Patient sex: F
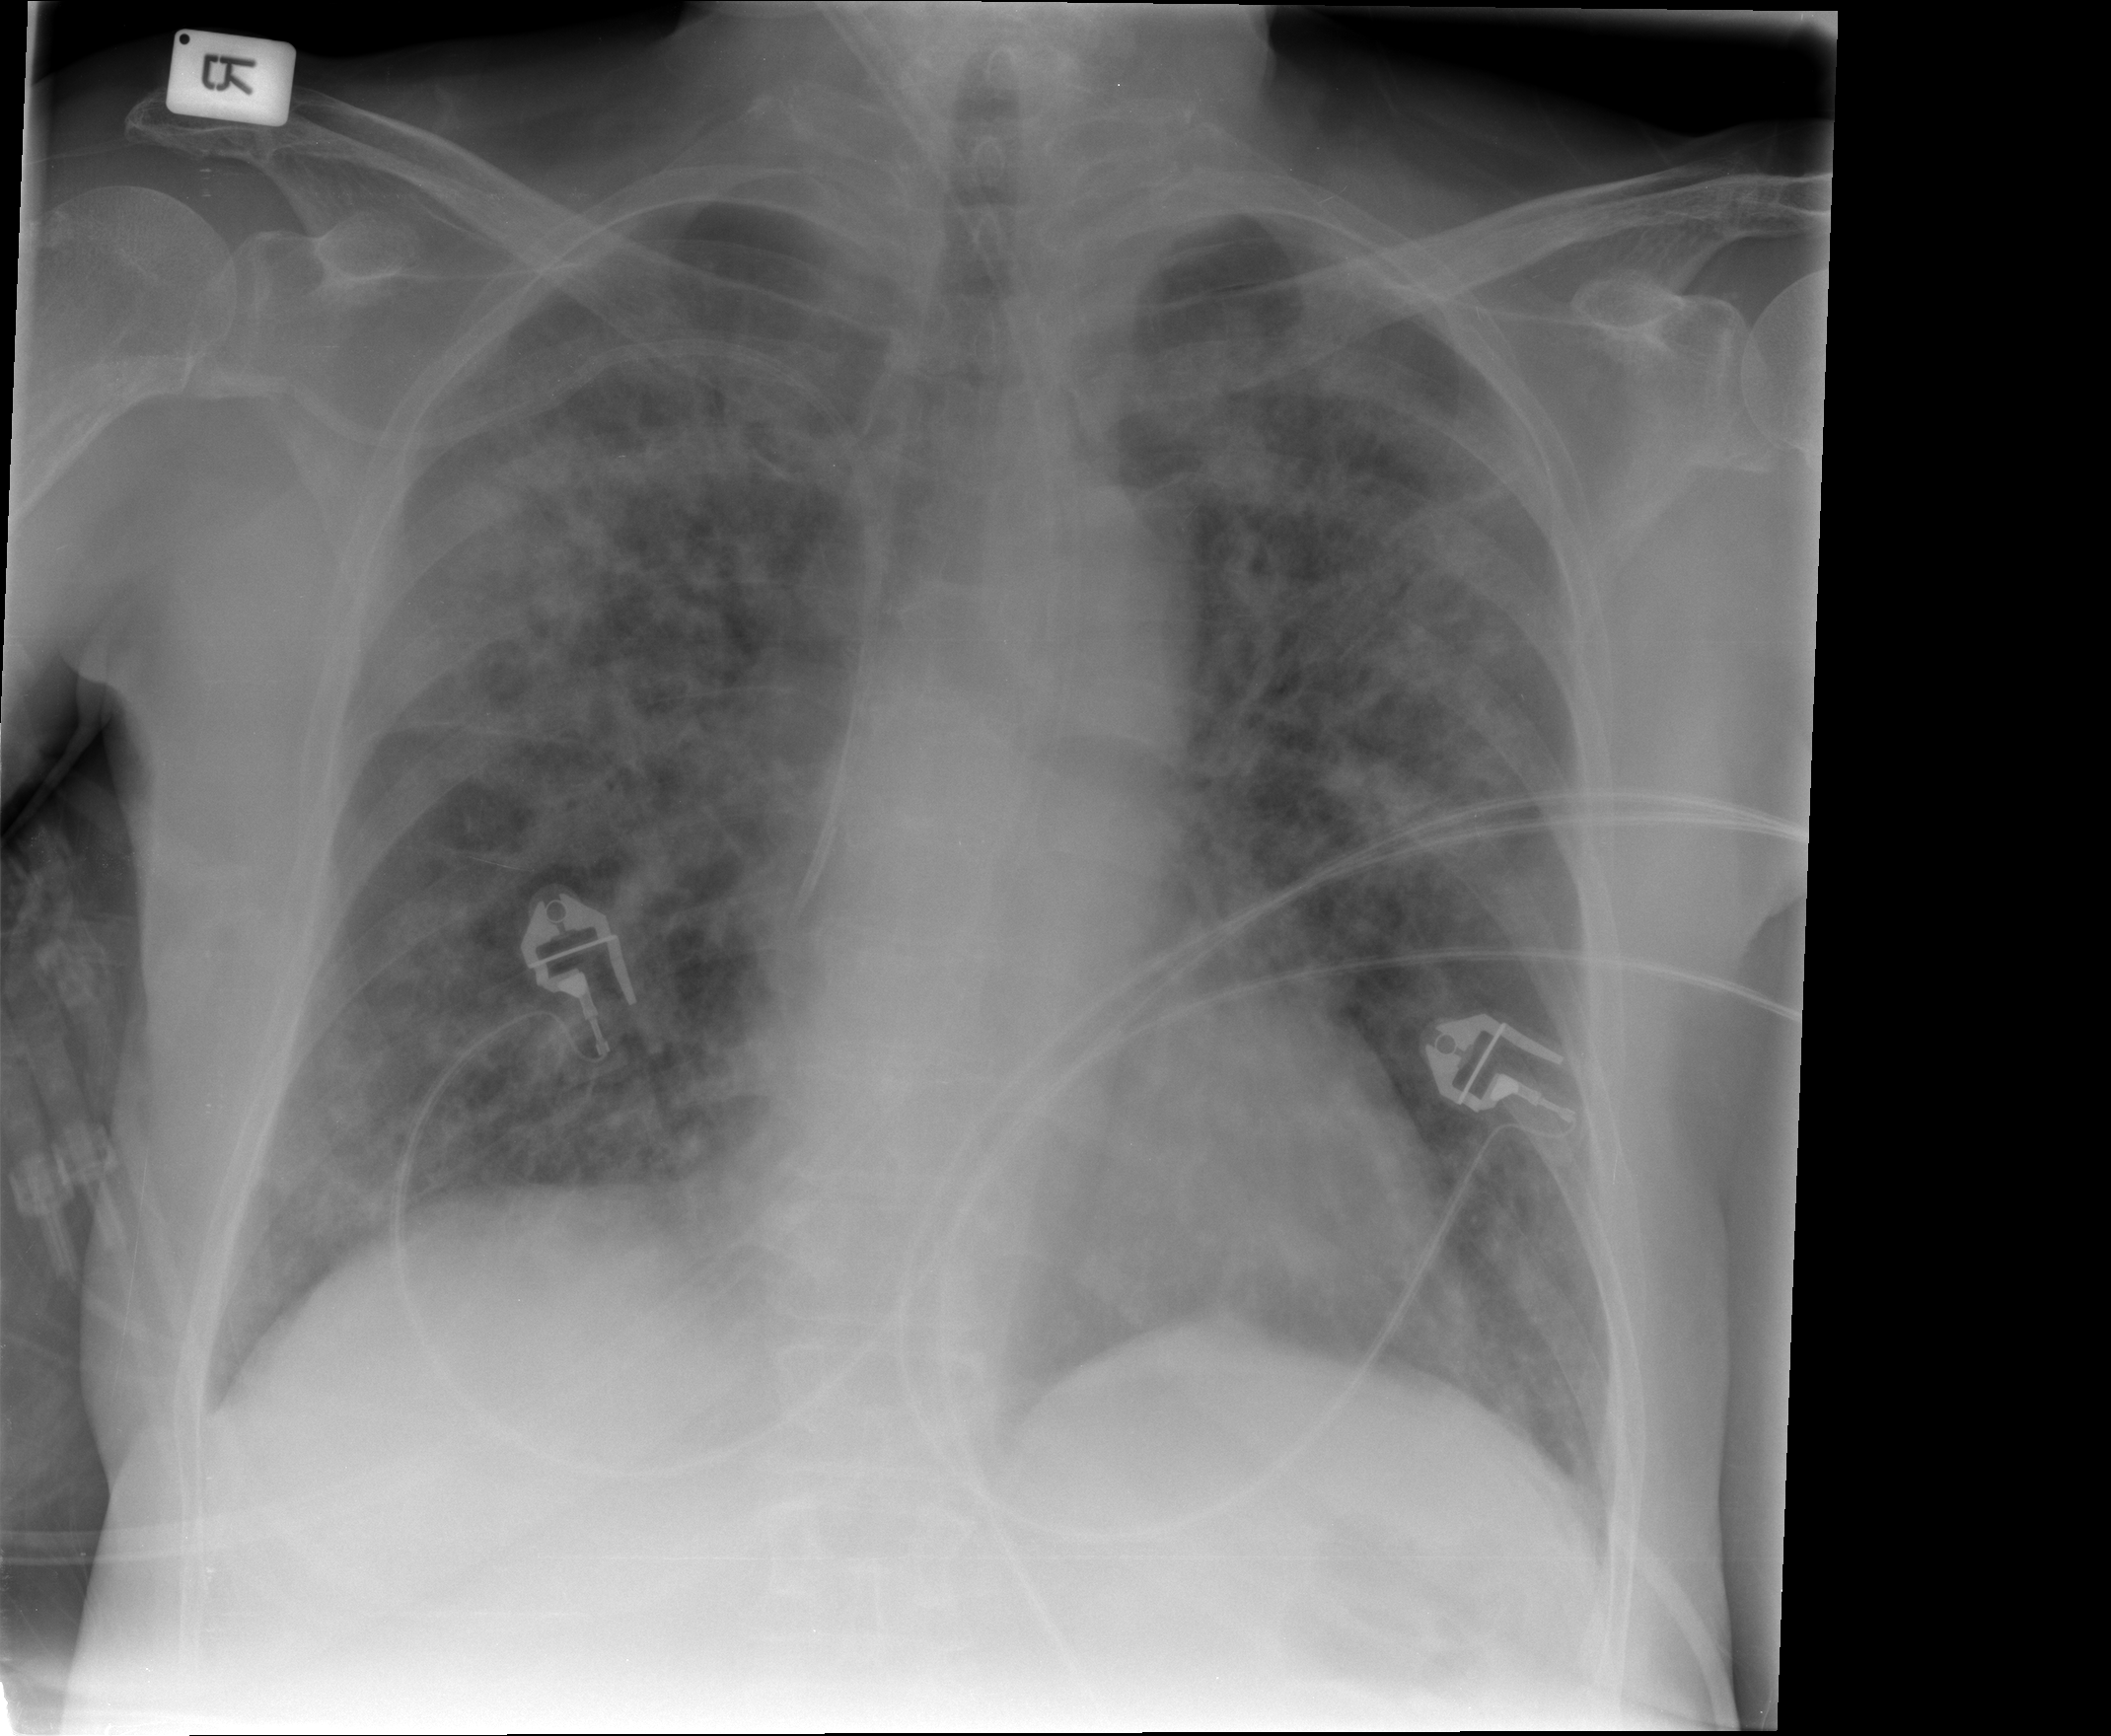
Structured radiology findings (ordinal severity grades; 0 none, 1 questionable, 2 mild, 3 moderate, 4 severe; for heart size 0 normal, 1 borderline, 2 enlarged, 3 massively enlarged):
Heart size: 0
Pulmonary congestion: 3
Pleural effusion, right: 0
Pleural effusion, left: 0
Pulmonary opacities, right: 3
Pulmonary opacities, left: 3
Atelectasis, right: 2
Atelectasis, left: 2